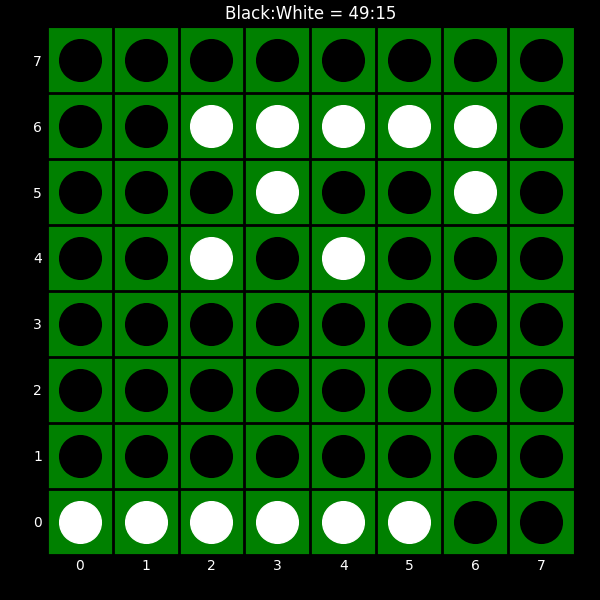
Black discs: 49
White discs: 15